Question: Hi I am working with a Mule Any Point Studio and I just want to know that how to configure or override HTTP Inbound/Outbound Implementation so that i can dynamically override its functionality and change it's properties like :
1. Address
2. Exchange Patterns etc

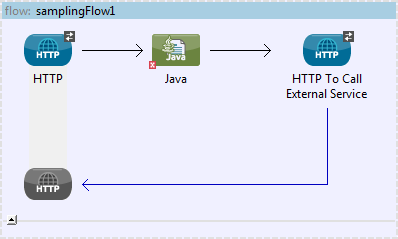
Answer: To decide the endpoint details (such as path, host and port) dynamically i.e. at runtime, you will need to execute an expression on the current Mule message for example. See the following link section "Dynamic endpoints" for examples: <URL>